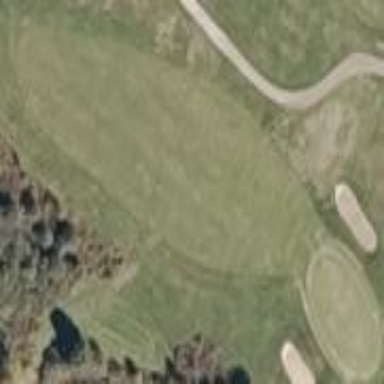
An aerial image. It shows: Well-maintained grassy area designated for golfing. It is mown fairway used for the sport of golf.